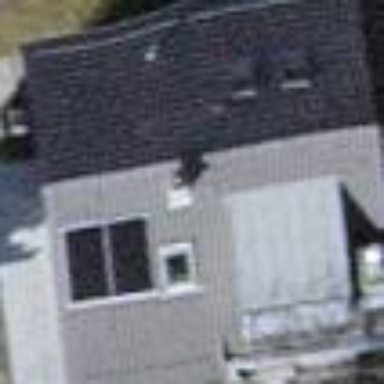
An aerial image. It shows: Pitched roof building.